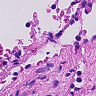
Metastatic tissue present: no